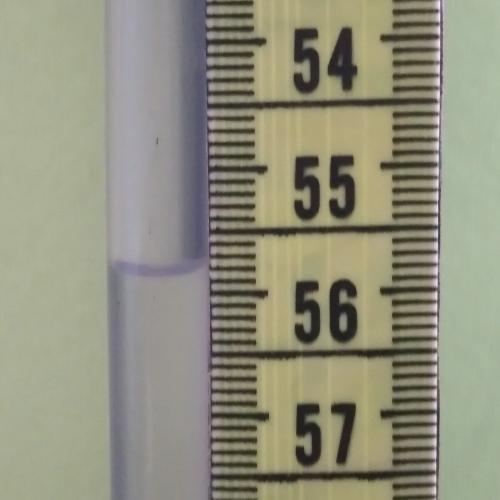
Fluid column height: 55.8 cm